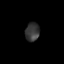
Tissue: lung
Cell type: Myeloid cells
Senescence score: 0.2265
Nuclear area (px): 261
Mean DAPI intensity: 54.49